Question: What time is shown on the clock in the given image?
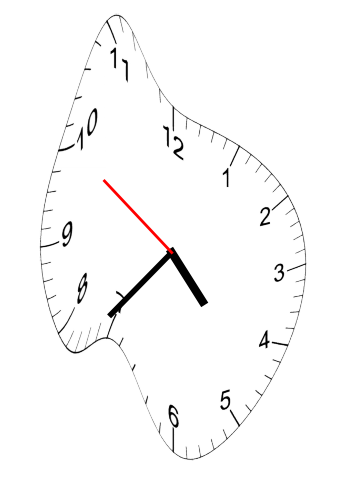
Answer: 04:36:50